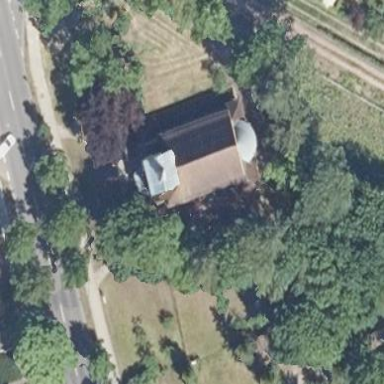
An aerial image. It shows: Church which is place of worship.